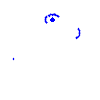
Particle: kaon